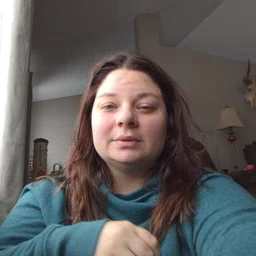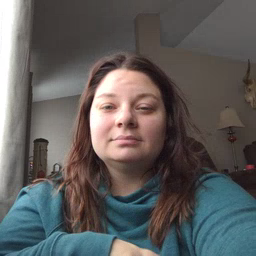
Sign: shoe